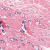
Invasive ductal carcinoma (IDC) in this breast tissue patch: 1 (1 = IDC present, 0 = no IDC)